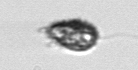
Label: Pseudochattonella_farcimen